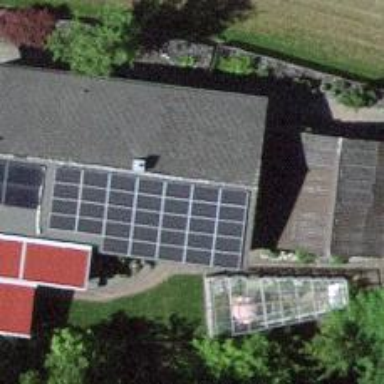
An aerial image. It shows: Solar power generator using photovoltaic panels.